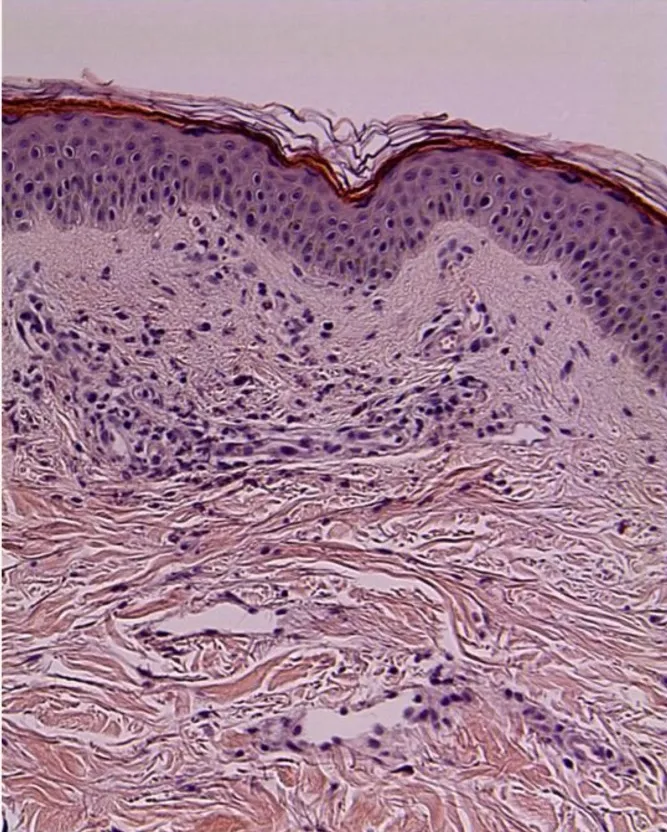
Prominent hyperkeratosis, mucin deposition and upper dermal perivascular mononuclear infiltrates.
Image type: pathology (h&e)